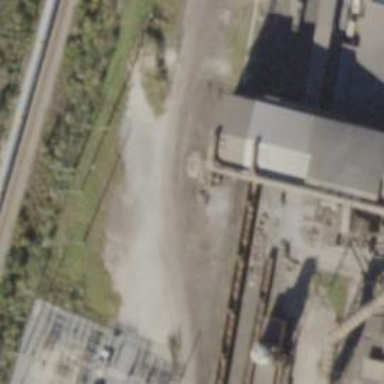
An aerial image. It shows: Spur railway line passing through building tunnel.